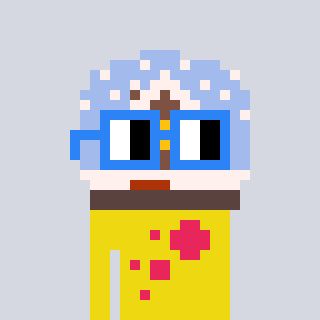
a pixel art character with square blue glasses, a snow globe-shaped head and a yellow-colored body on a cool background